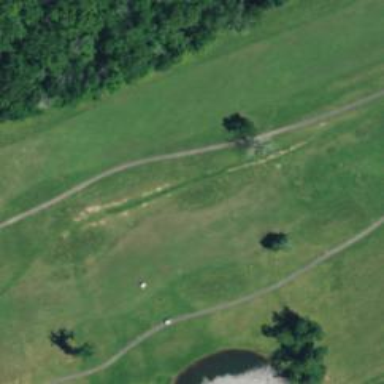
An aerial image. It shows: Grassy fairway on golf course.